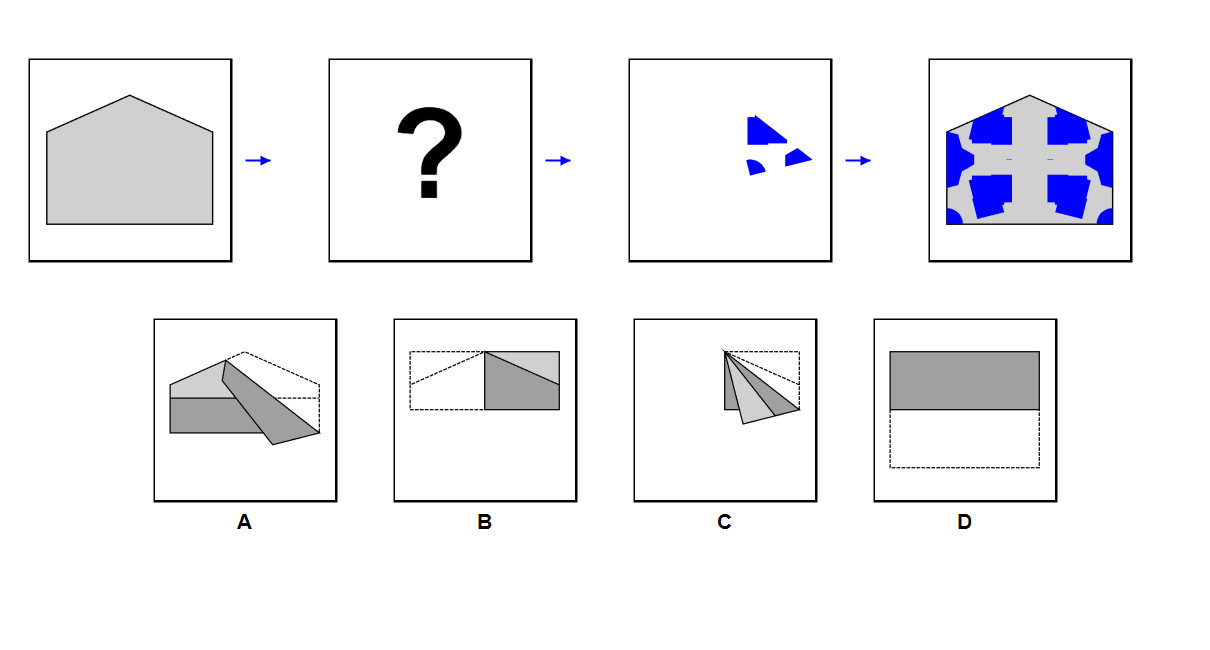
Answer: A